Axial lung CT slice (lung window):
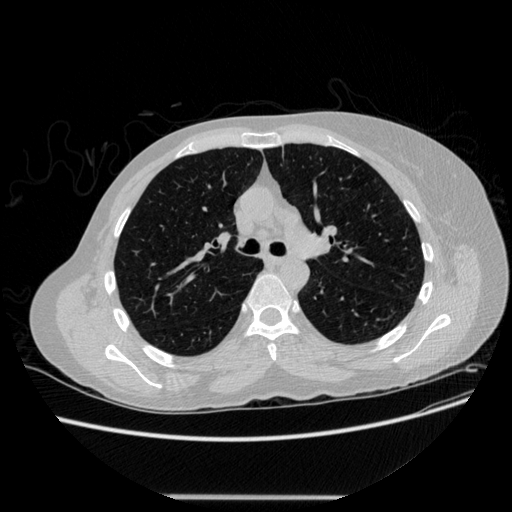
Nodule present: no